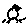
Label: bird